Question: '''
while($row = mysql_fetch_assoc($interst_list_select_result))
'''
it's work one value to many value
I need to work without while loop but i need to all value in table.
how to i work this??

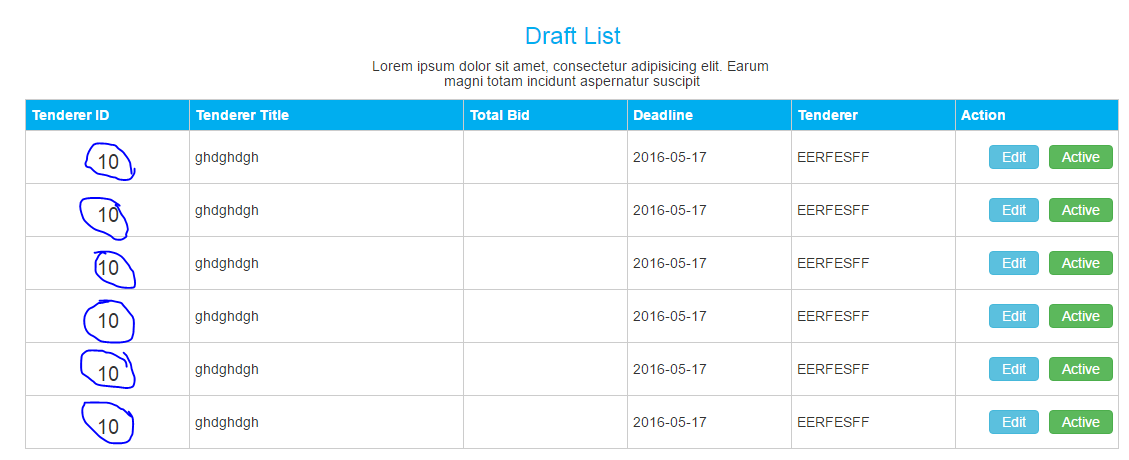
Answer: You can use a 'foreach' loop.
'''
$stmt = $db->prepare('SELECT * FROM tbl');
$stmt->execute();
$rows = $stmt->fetchAll();
foreach ($rows as $row => $val){
echo $val['colname1'],' ',$val['colname2'];
}
'''